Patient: sex F, age 56
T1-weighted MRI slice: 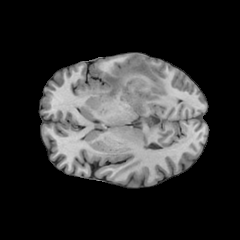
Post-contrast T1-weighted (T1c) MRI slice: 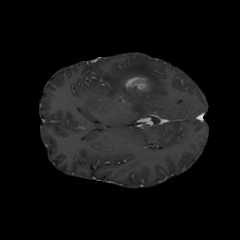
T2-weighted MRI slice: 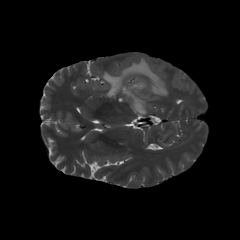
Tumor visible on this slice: yes
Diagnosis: Glioblastoma, IDH-wildtype
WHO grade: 4